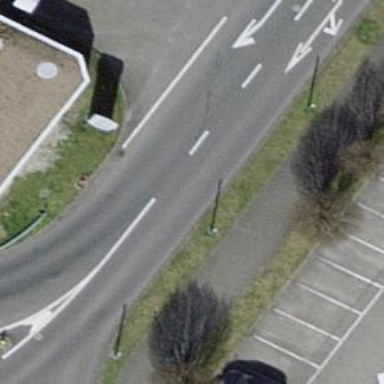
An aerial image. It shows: Sidewalk along the footway.